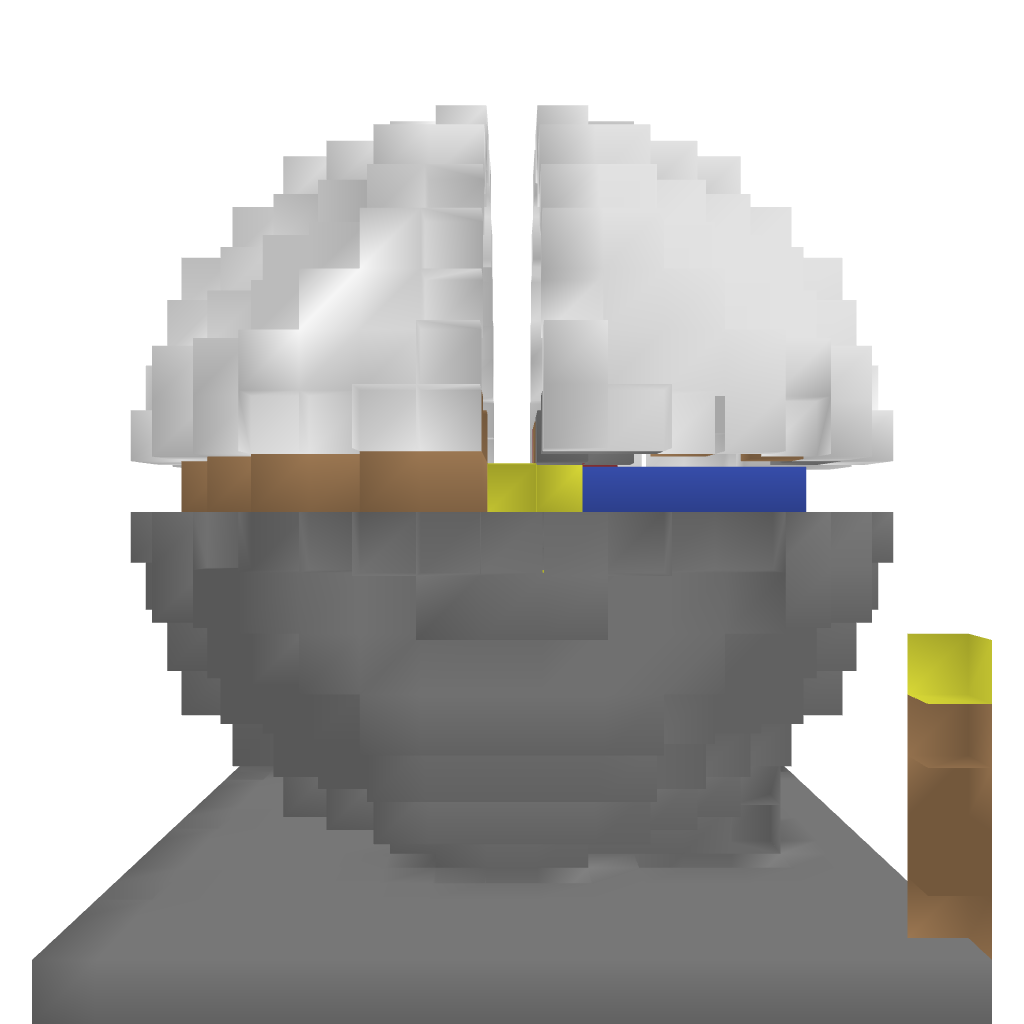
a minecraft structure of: Sphere House good quality